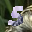
Label: 5